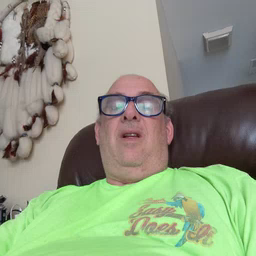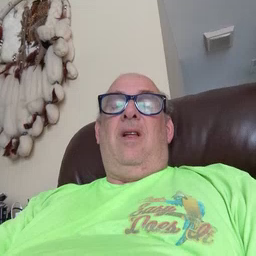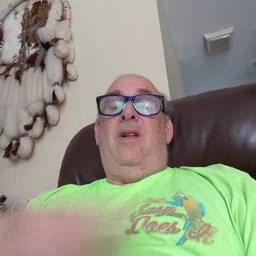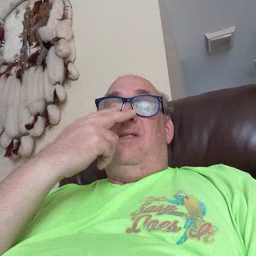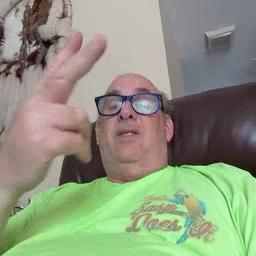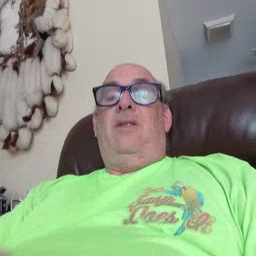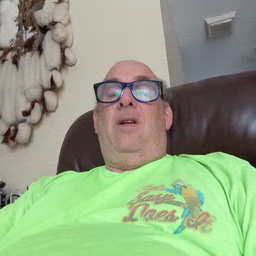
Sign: see